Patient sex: M
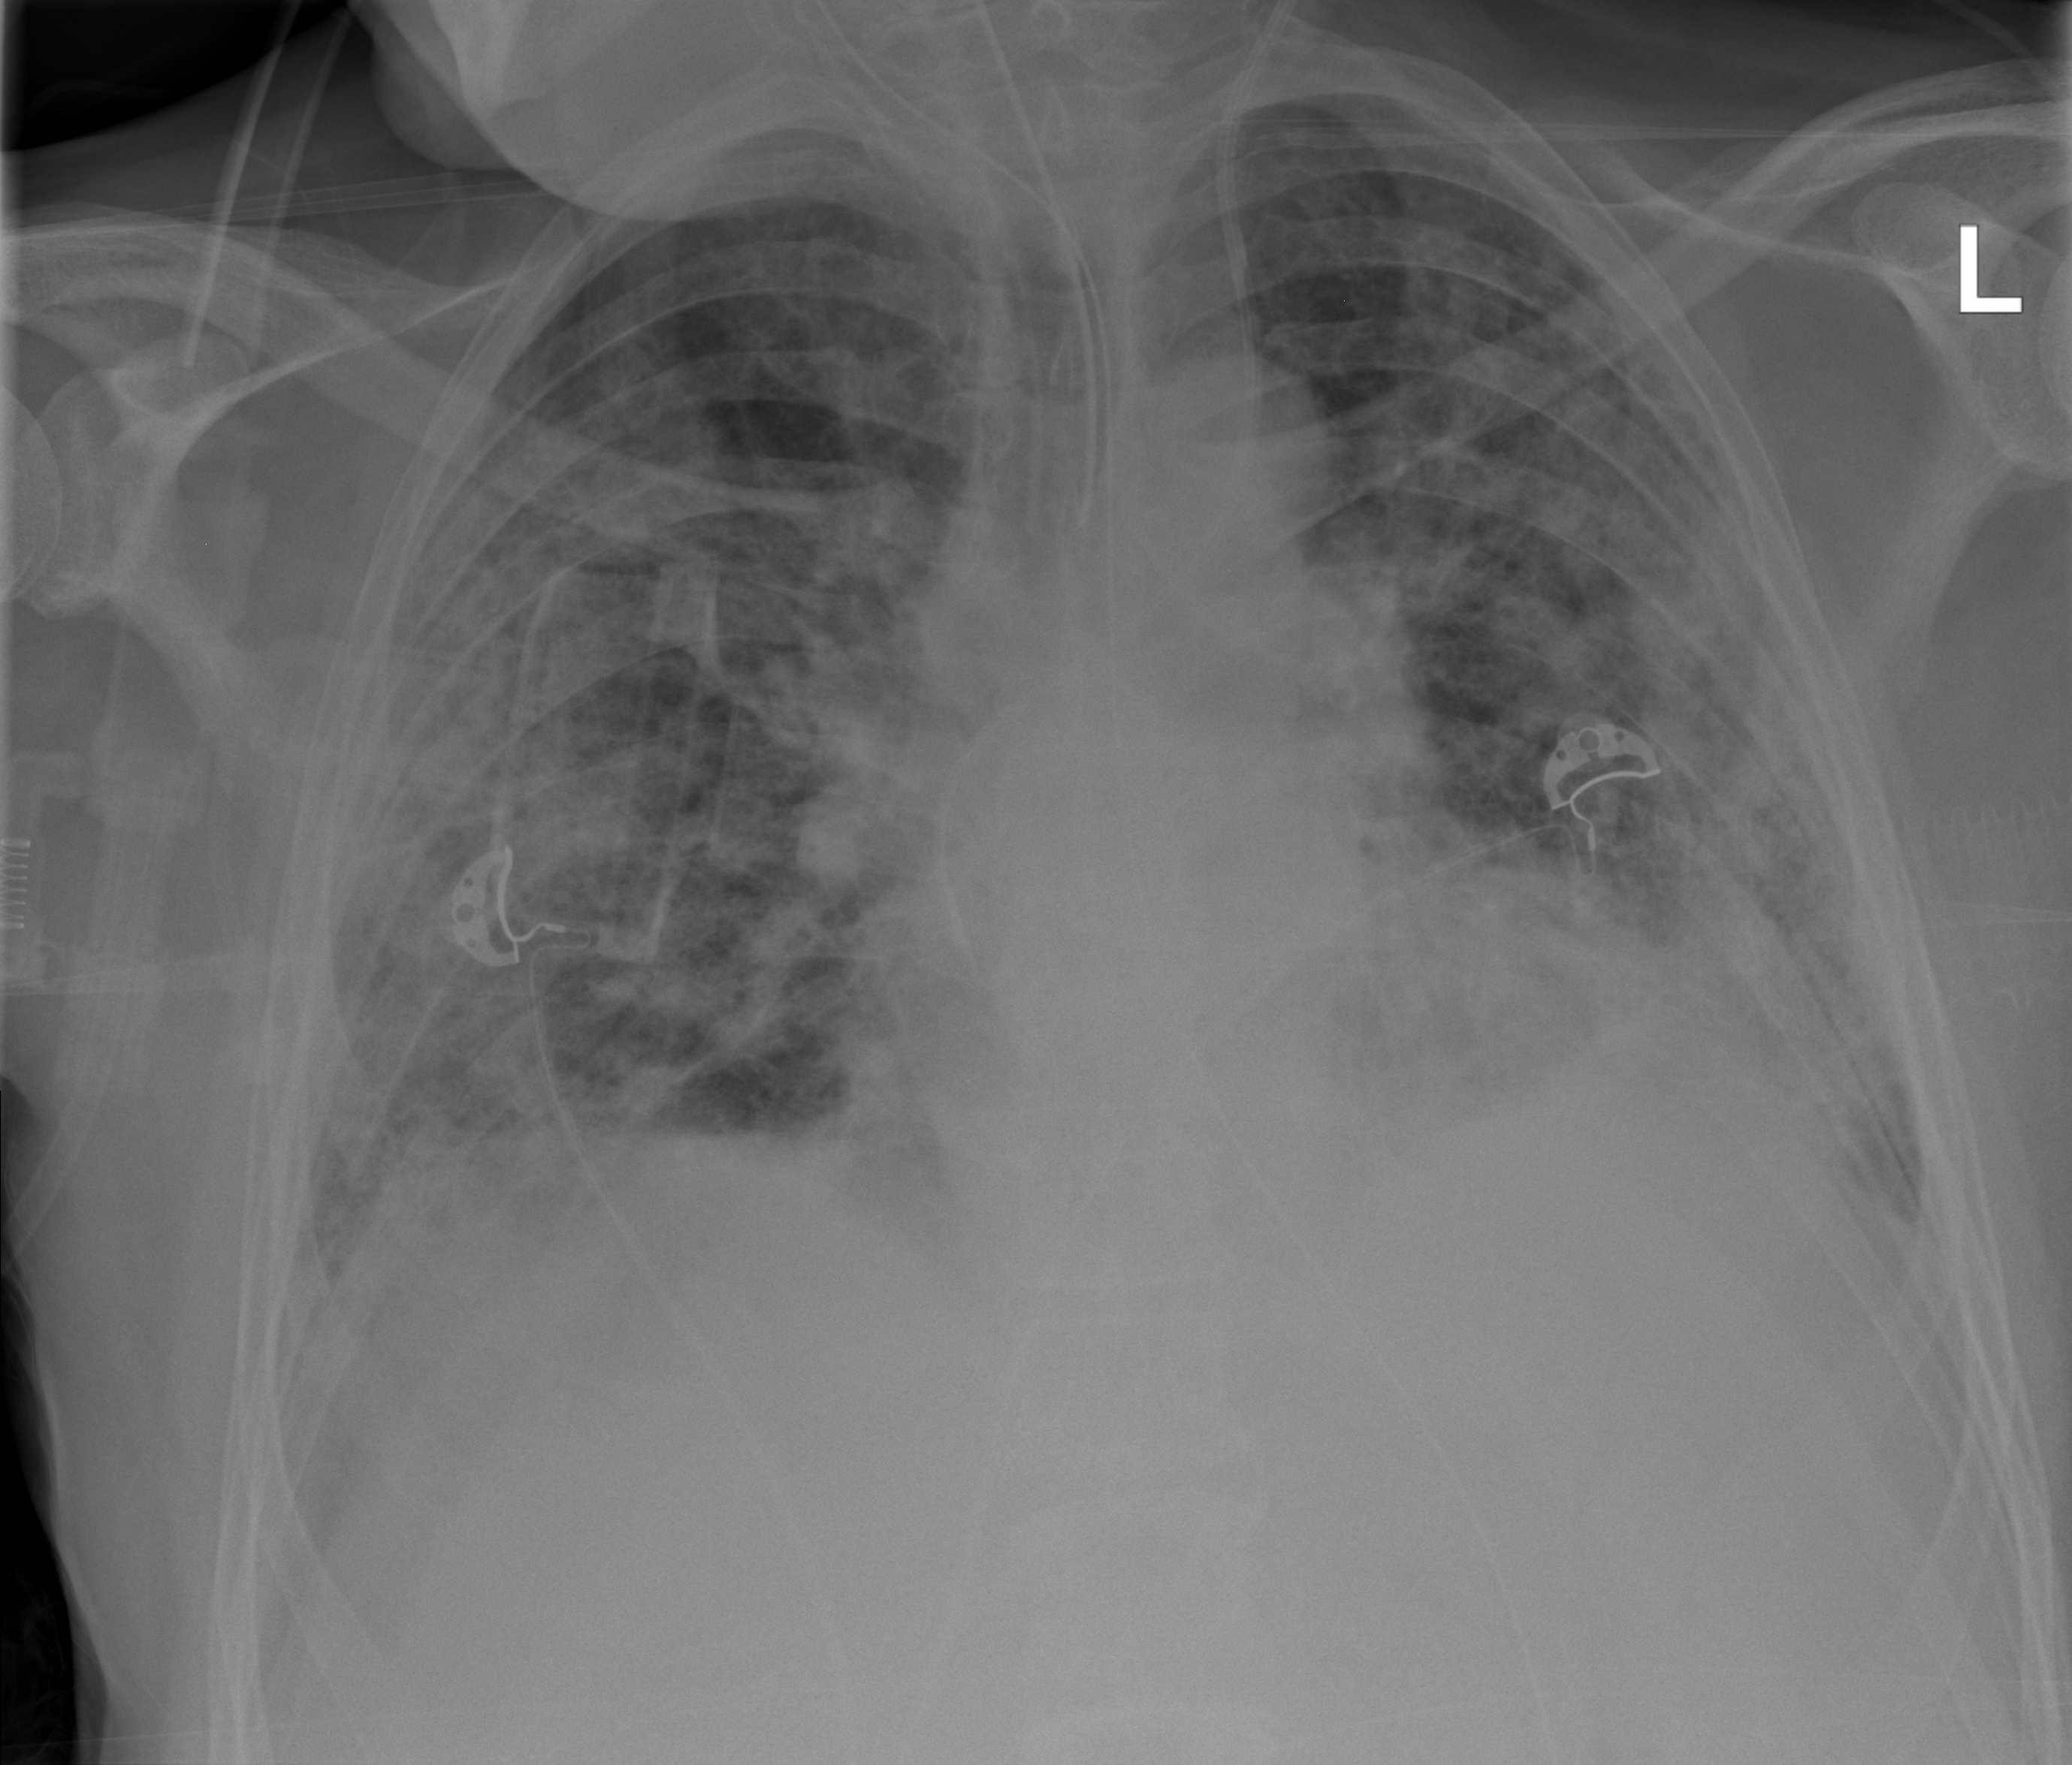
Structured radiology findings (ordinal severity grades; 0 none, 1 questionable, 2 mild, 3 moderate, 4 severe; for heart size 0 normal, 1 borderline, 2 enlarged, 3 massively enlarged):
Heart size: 0
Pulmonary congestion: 2
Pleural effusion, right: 0
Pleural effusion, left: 0
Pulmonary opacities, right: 3
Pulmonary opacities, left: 3
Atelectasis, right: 2
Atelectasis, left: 2